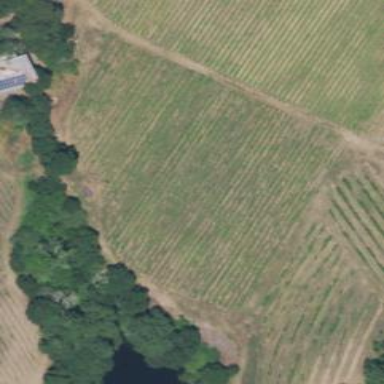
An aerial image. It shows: Vineyard with wine grapes as the main crop.